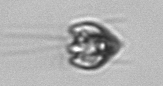
Label: Pyramimonas_longicauda